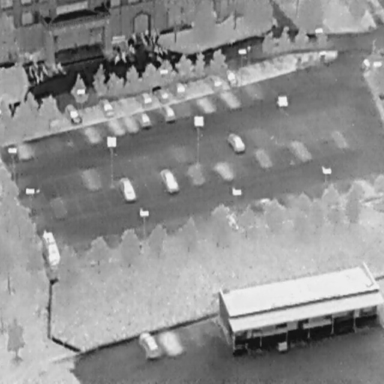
There are 13 Cars in the infrared image.